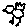
Label: bird